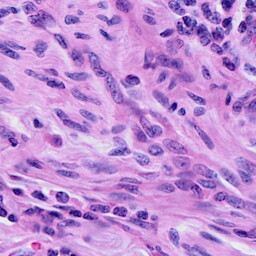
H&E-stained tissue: Cervix